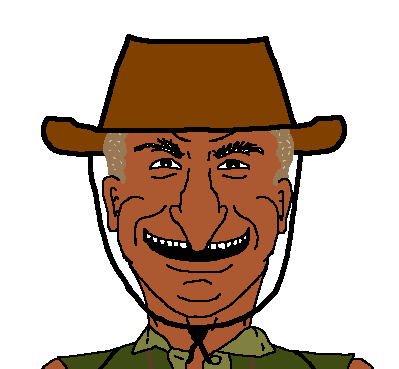
Label: 5_Bruce